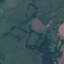
Land use / land cover class: Pasture